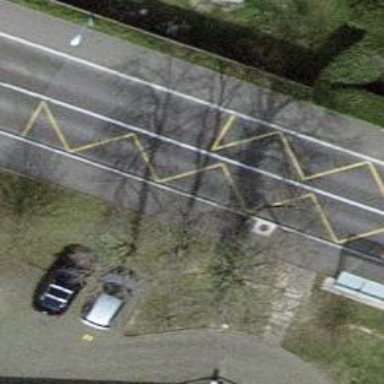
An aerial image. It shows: Bus stop equipped with public transport stop position.